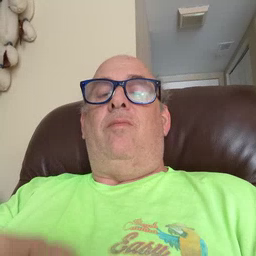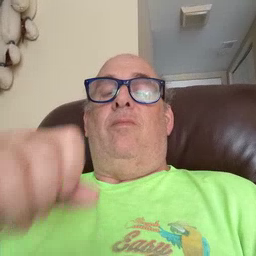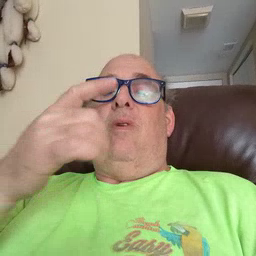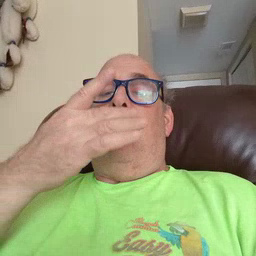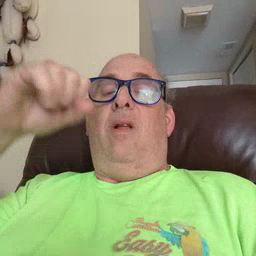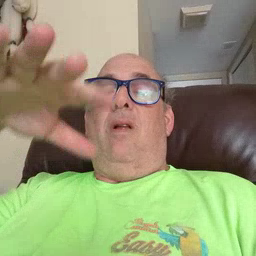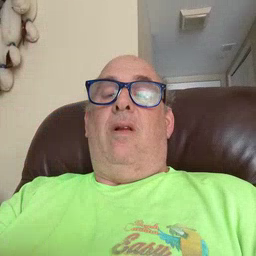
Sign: lamp